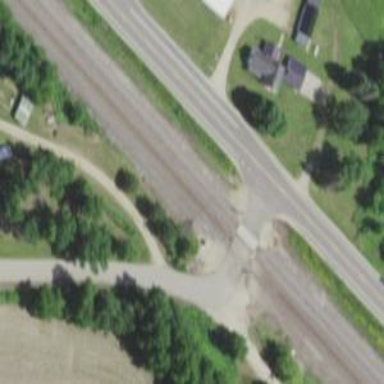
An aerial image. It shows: Level crossing along the railway.